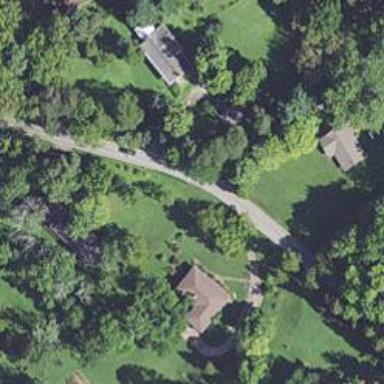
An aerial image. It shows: Driveway.